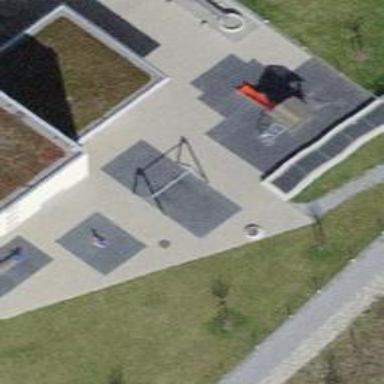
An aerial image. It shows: Playground area for leisure activities on the land.